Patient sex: F
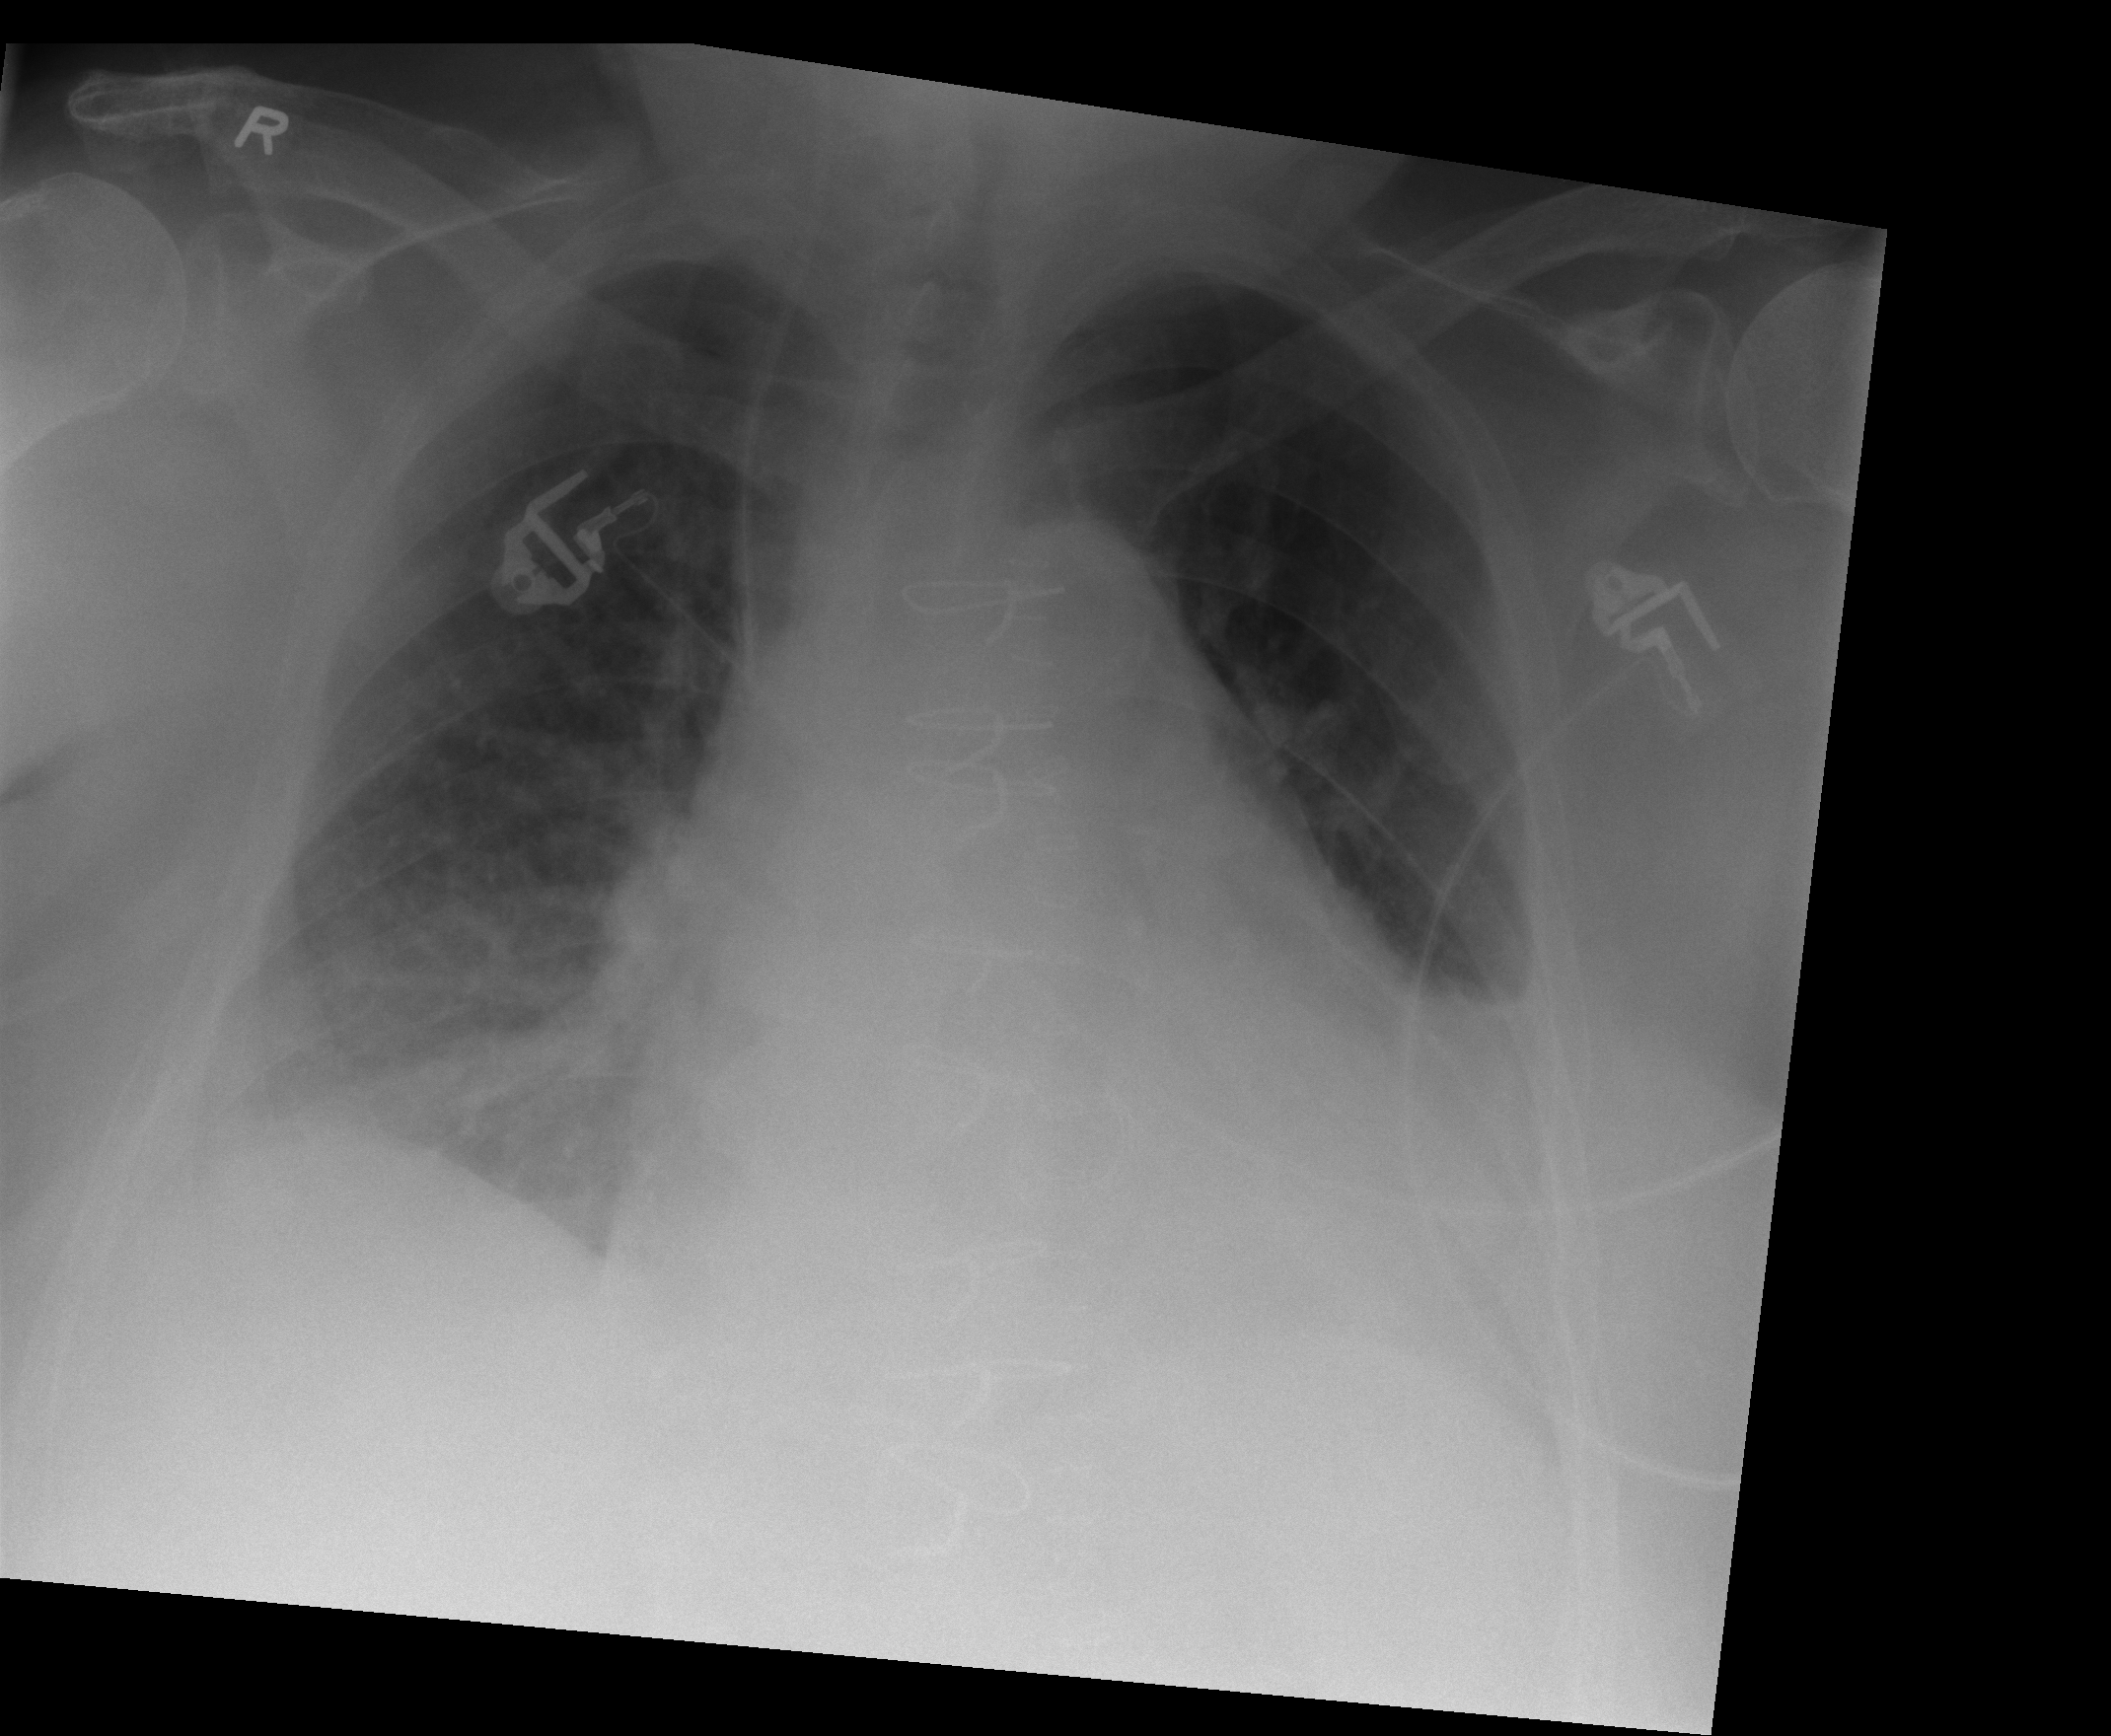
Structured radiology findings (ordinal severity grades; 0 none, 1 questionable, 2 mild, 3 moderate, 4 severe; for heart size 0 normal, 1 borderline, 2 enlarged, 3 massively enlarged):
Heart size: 2
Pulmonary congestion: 2
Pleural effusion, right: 2
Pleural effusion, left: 3
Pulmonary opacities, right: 0
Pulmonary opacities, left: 0
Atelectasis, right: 2
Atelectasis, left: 1